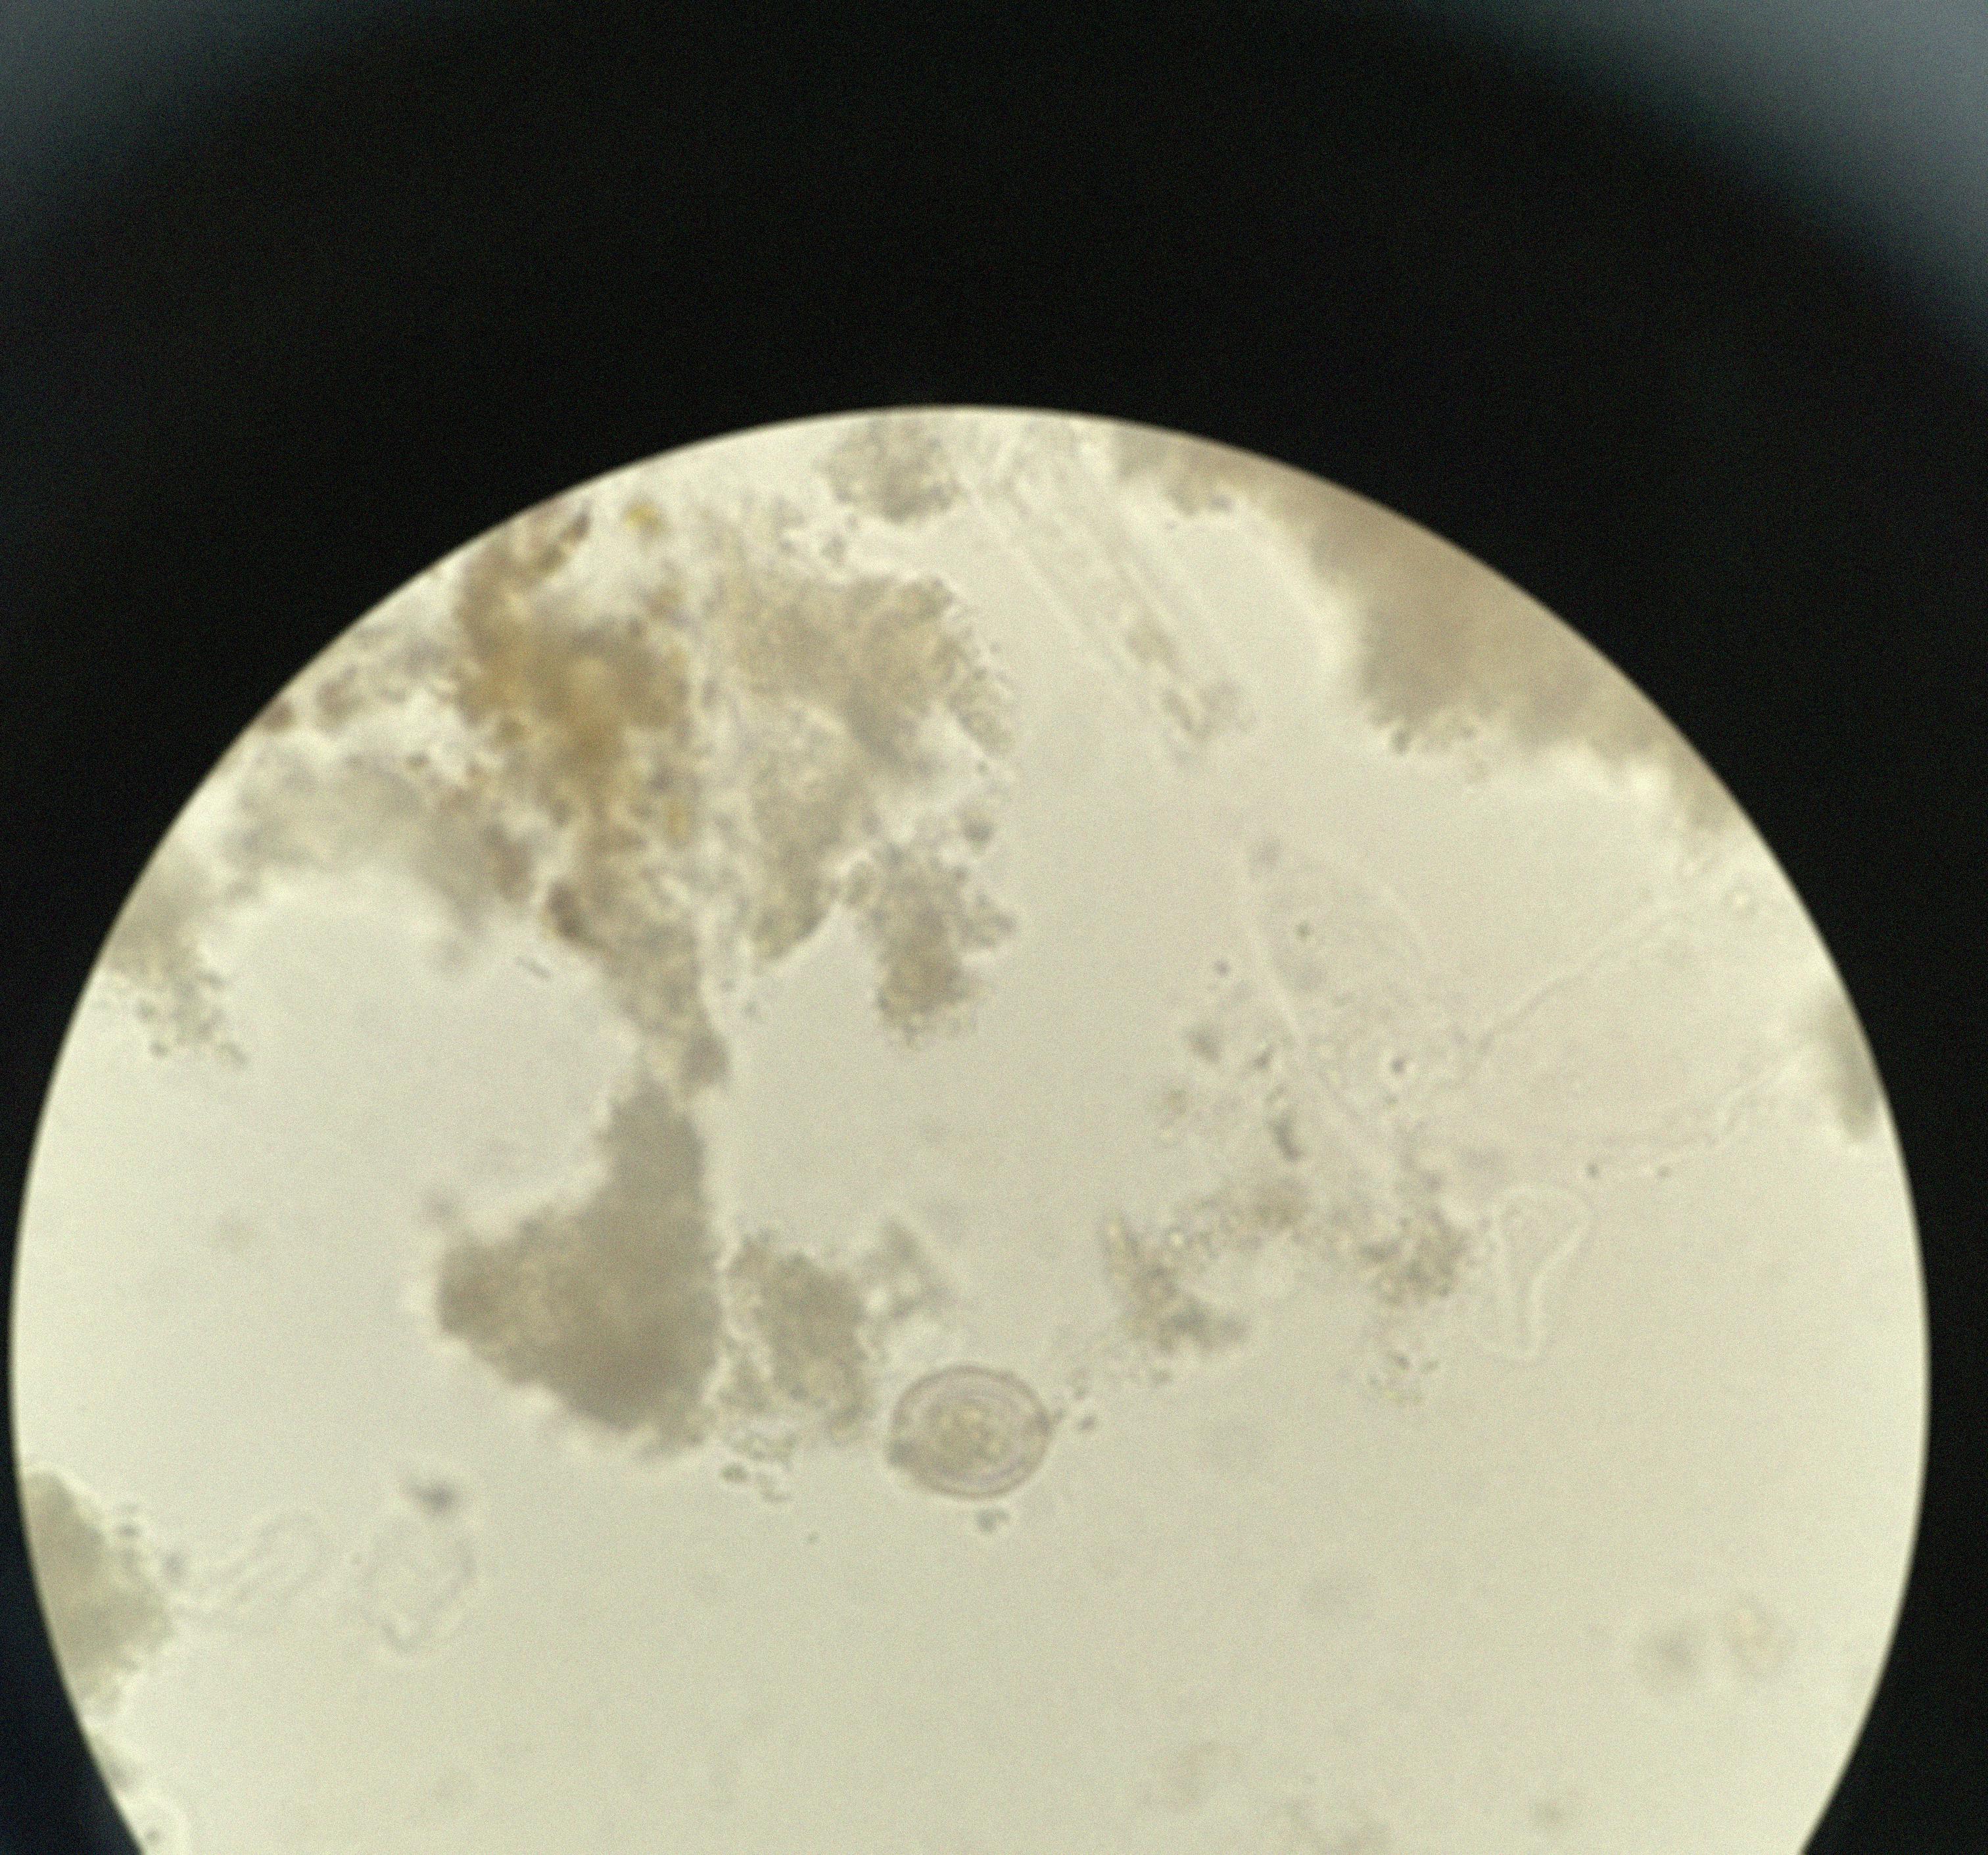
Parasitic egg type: Hymenolepis nana